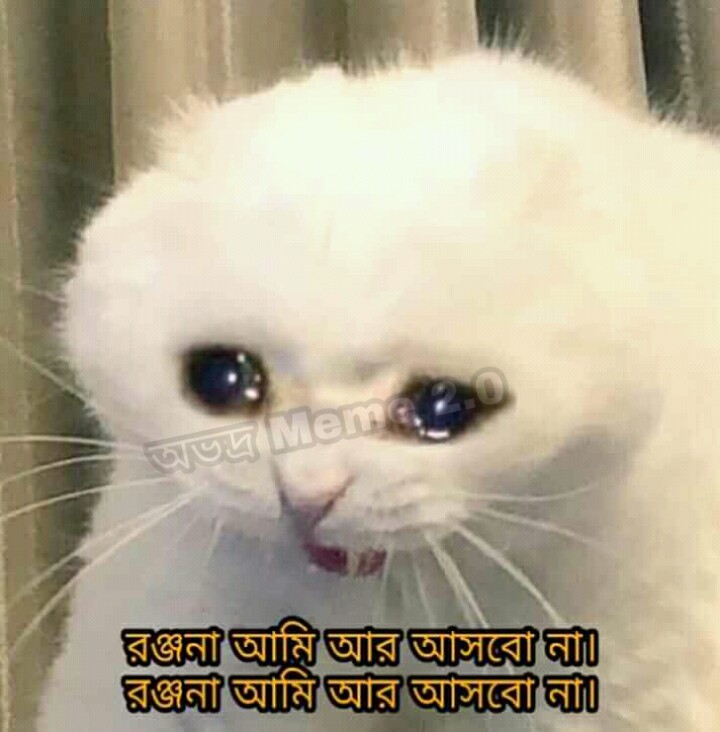
Caption: রঞ্জনা আমি আর আসবো না ।     রঞ্জনা আমি আর আসবো না ।
Label: non-hate